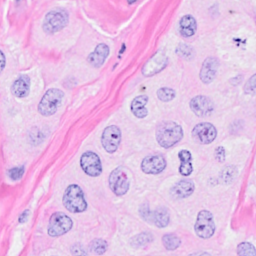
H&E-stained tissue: Breast